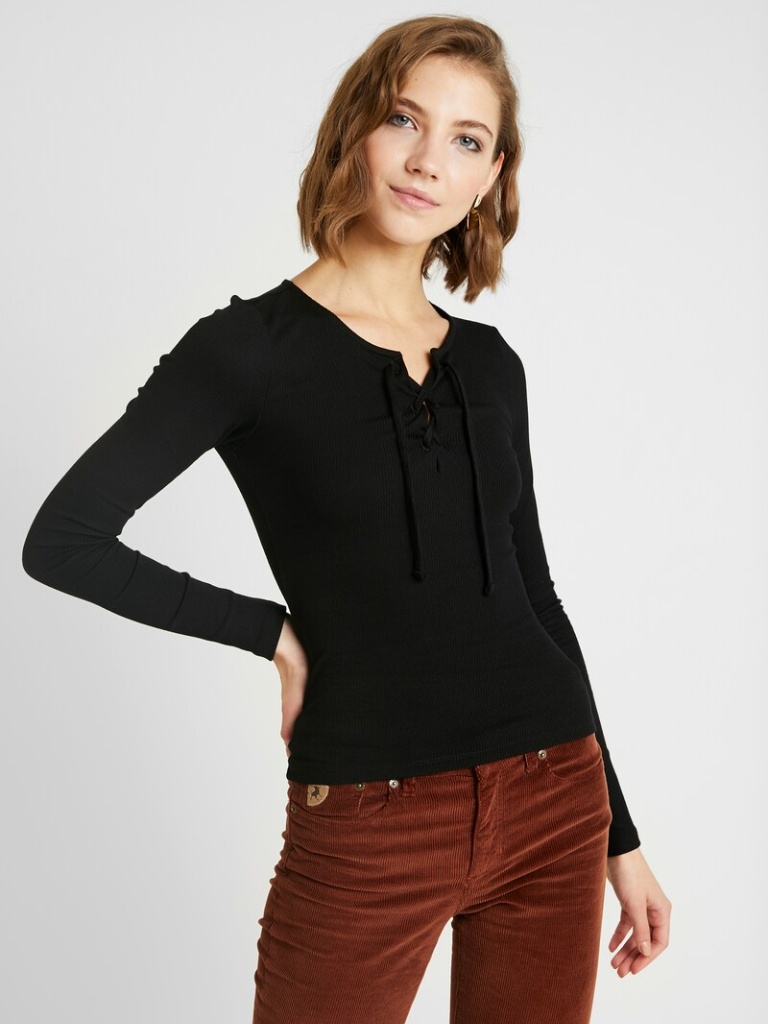
cotton tight a long-sleeved with the sleeves down waist length Fully Tucked in v-neck top